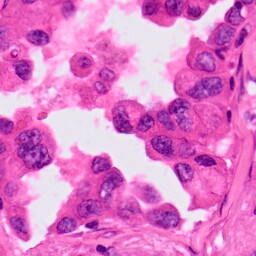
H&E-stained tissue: Lung